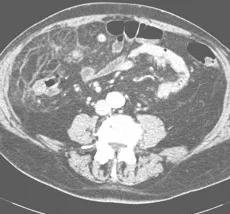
Computerized tomography (CT) scan shows the fat pattern. An omental vascular structure is seen at the center of concentrically layered streaks.
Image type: radiology (ct)